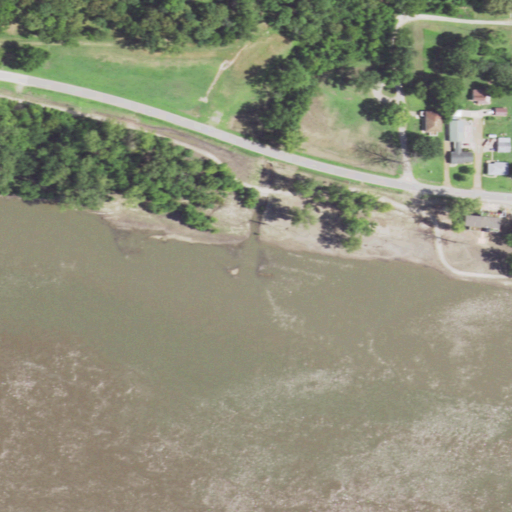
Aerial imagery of valley in Illinois named Dagett Hollow containing open water, open development, low intensity development, woody wetlands, deciduous forest, medium intensity development, mixed forest, herbaceous wetlands, and high intensity development